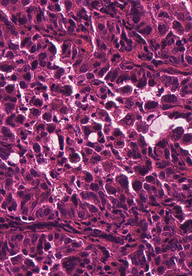
Tumor epithelial tissue: yes
Tumor-associated stroma tissue: yes
Normal tissue: no